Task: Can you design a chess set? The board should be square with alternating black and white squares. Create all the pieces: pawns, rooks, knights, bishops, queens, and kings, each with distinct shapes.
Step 841:
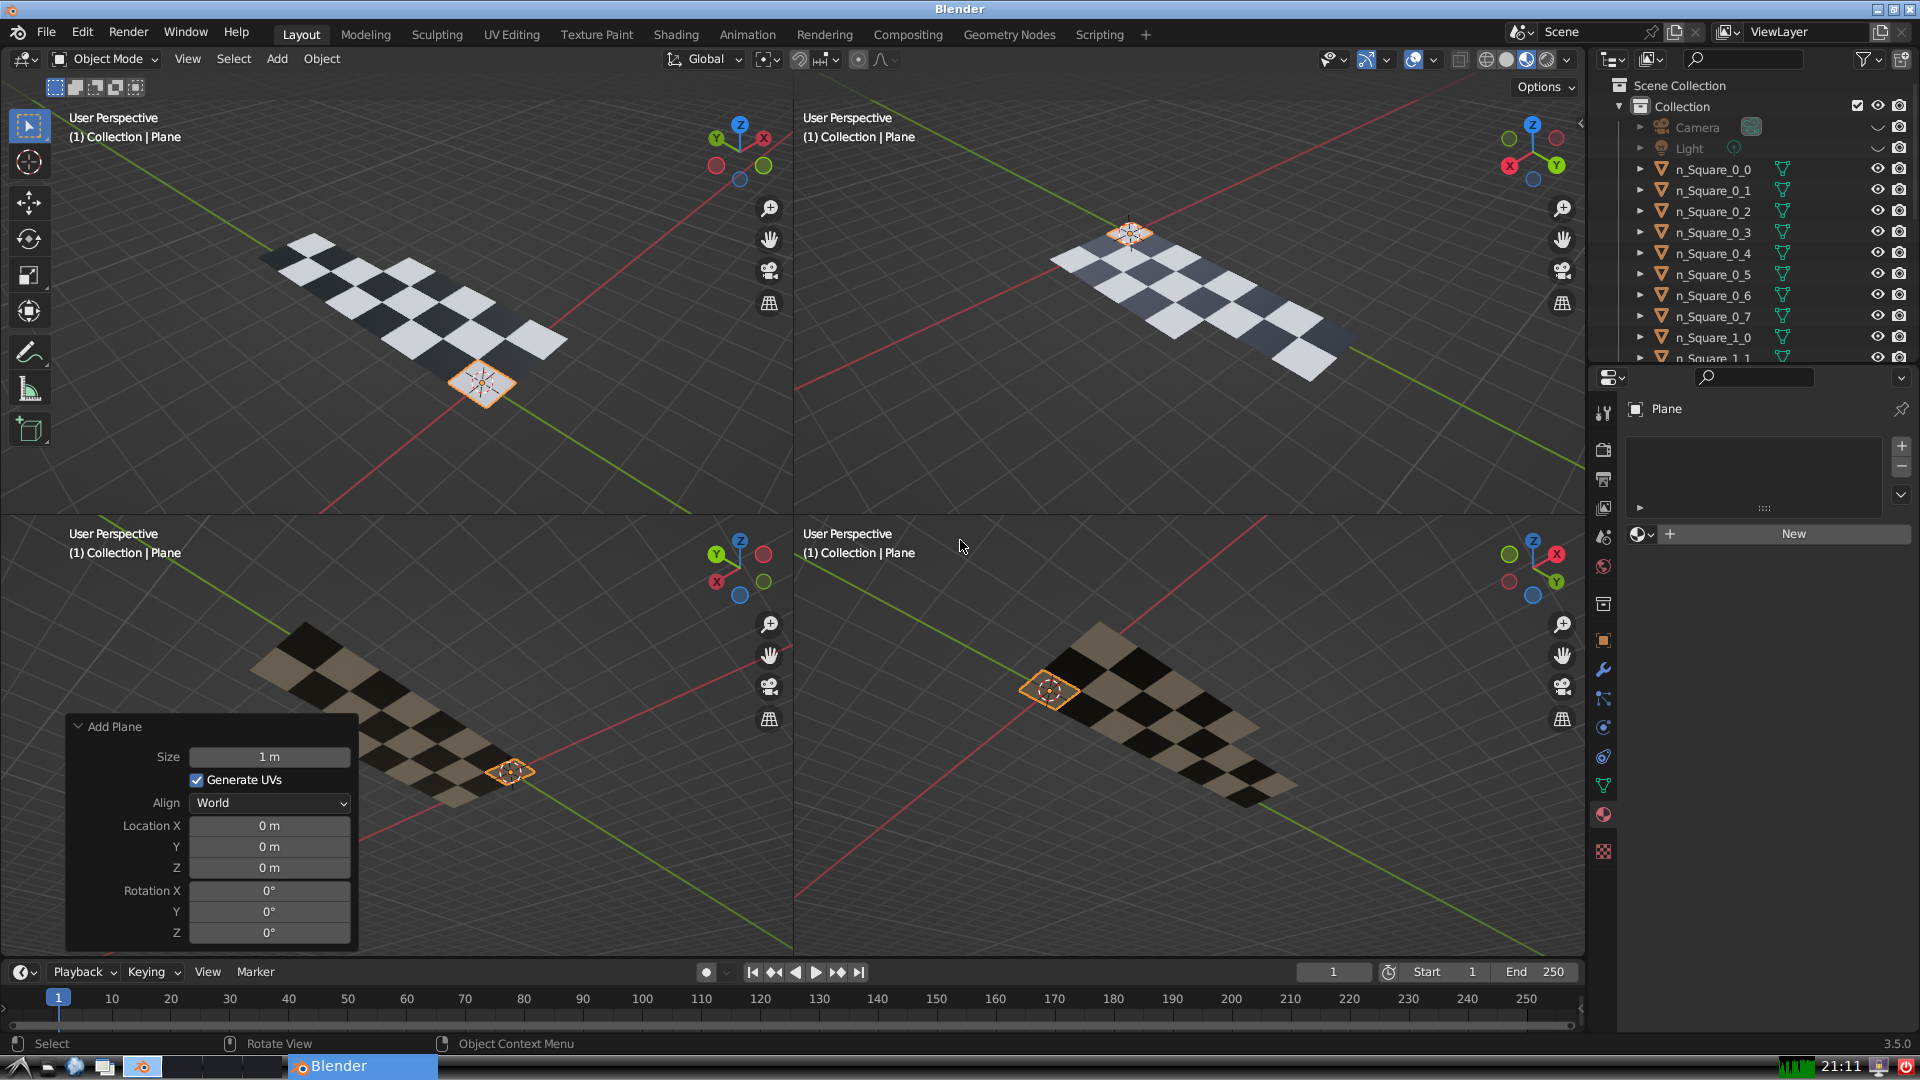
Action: {"mouse_move": [270, 826]}